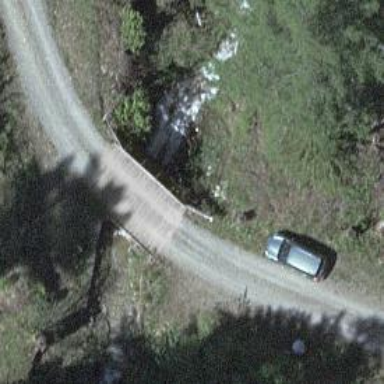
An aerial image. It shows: Track road on bridge with grade 1 track type.